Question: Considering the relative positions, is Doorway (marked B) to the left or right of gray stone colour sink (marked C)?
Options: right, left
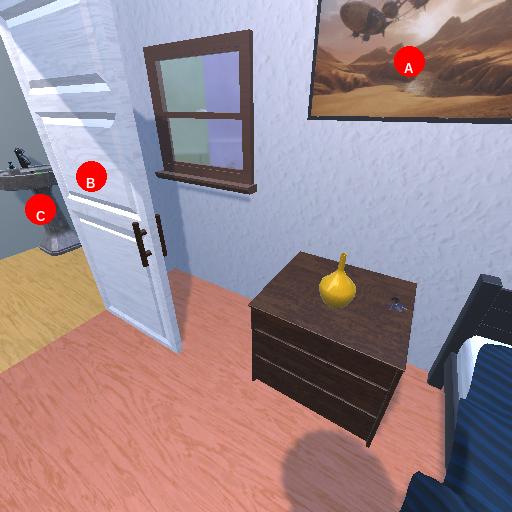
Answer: right